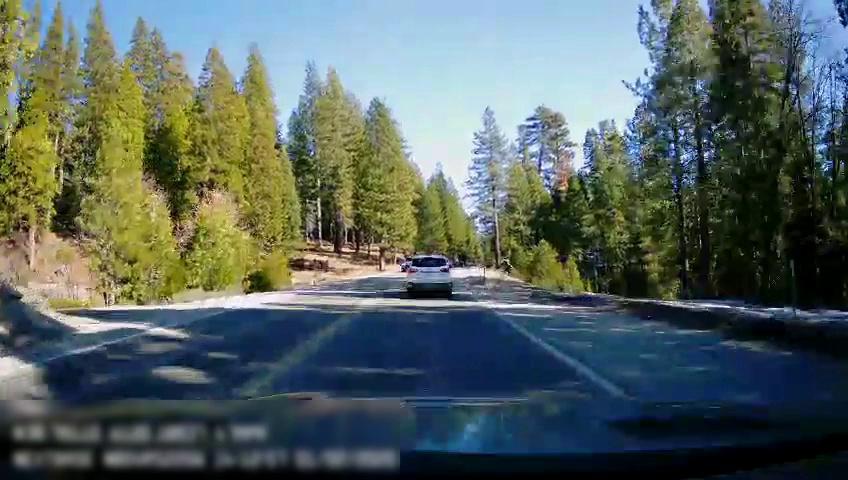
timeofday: Day
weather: Sunny
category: Drivable Space
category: Vehicles | SUV
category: Vehicles | SUV
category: Lanes | Current Lane
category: Lanes | Alternate Lane
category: Lanes | Opposite Lane